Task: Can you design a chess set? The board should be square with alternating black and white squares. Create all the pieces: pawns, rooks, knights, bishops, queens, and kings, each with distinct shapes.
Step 2212:
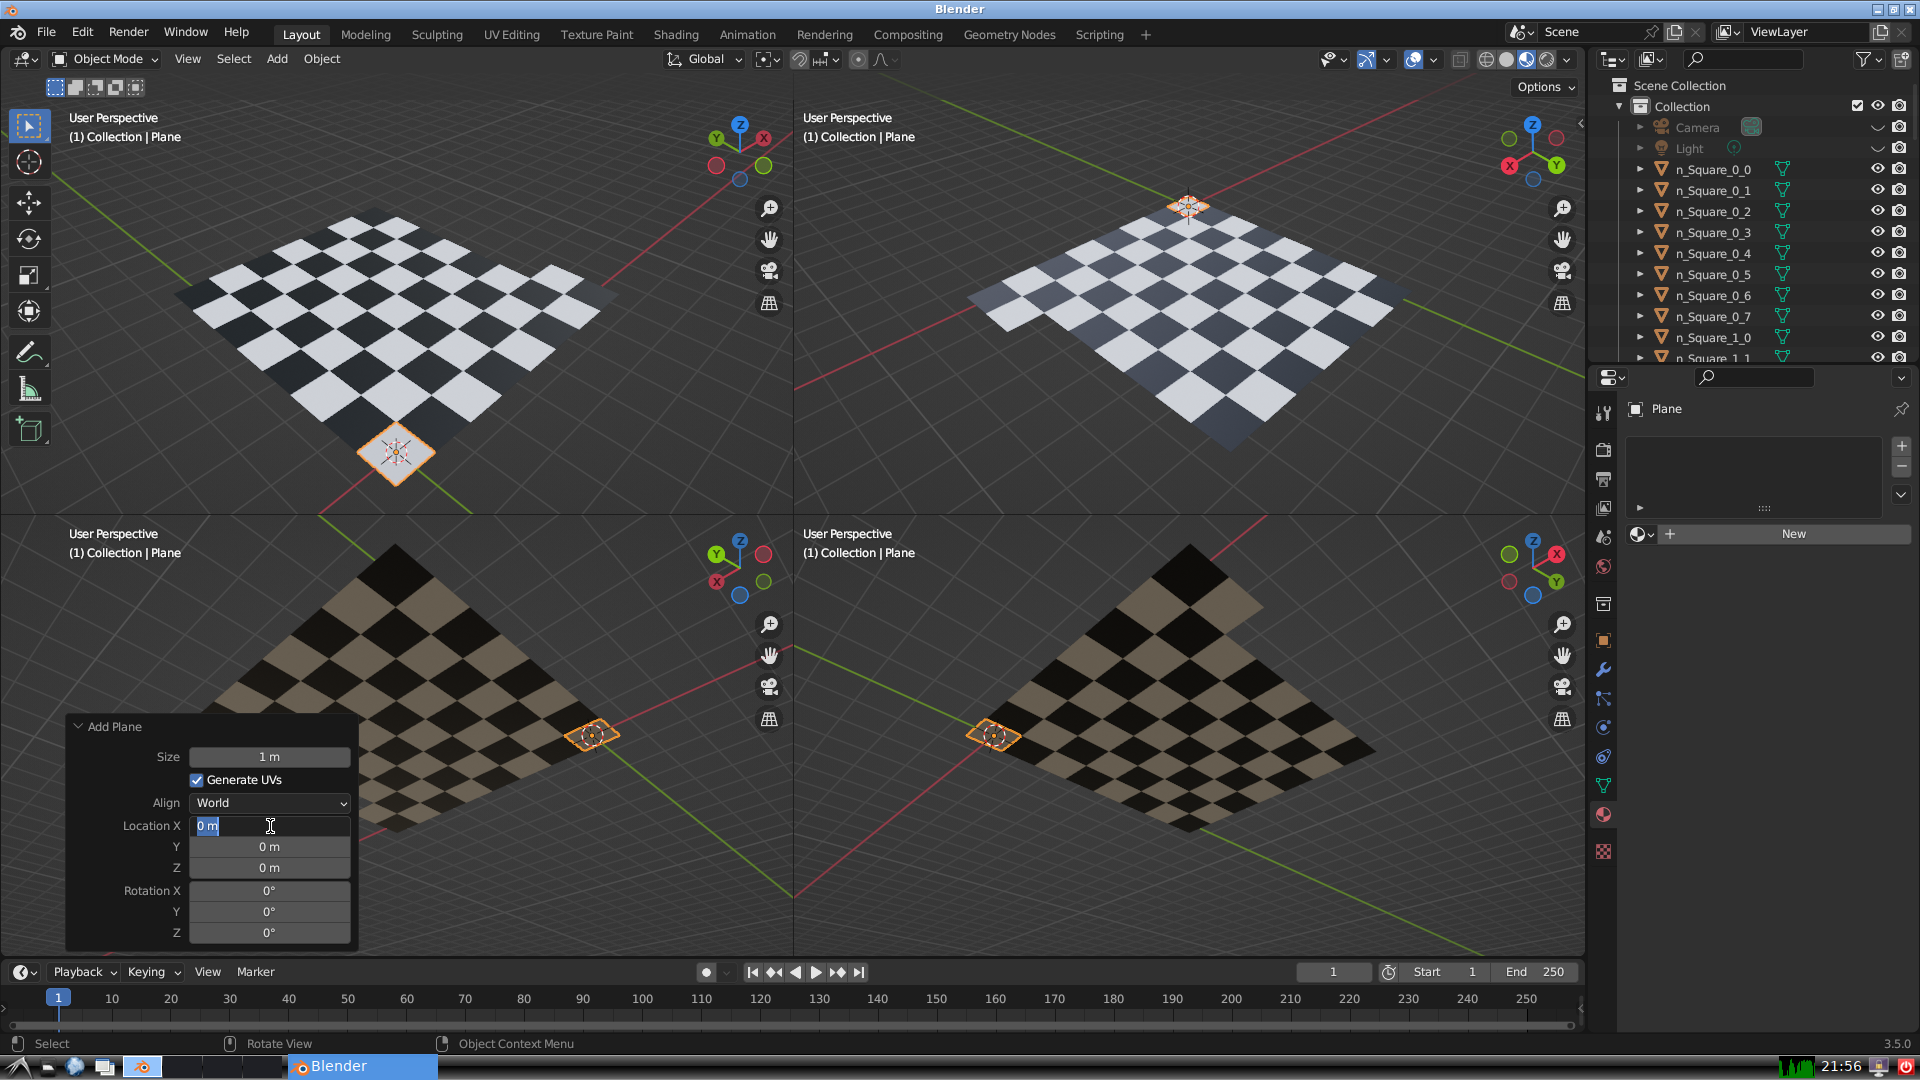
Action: input_text: 7.0